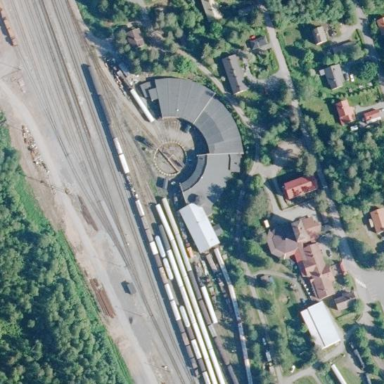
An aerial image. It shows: Roundhouse building near railway.